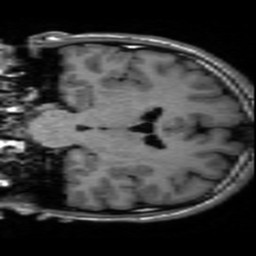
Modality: inplaneT1
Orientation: coronal
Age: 18
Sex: male
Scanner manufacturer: ge
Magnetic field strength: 3 T
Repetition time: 2.499 s
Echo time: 0.02513 s